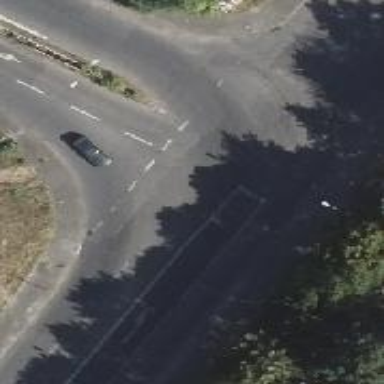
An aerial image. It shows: Secondary road with asphalt surface.